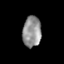
Tissue: skin
Cell type: Epithelial cells
Senescence score: 0.2818
Nuclear area (px): 557
Mean DAPI intensity: 147.167